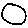
Label: moon